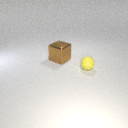
large brown metal cube to the left of small yellow rubber sphere